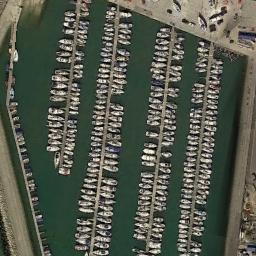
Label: harbor